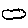
Label: cloud